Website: crate-barrel
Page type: customer-info-address
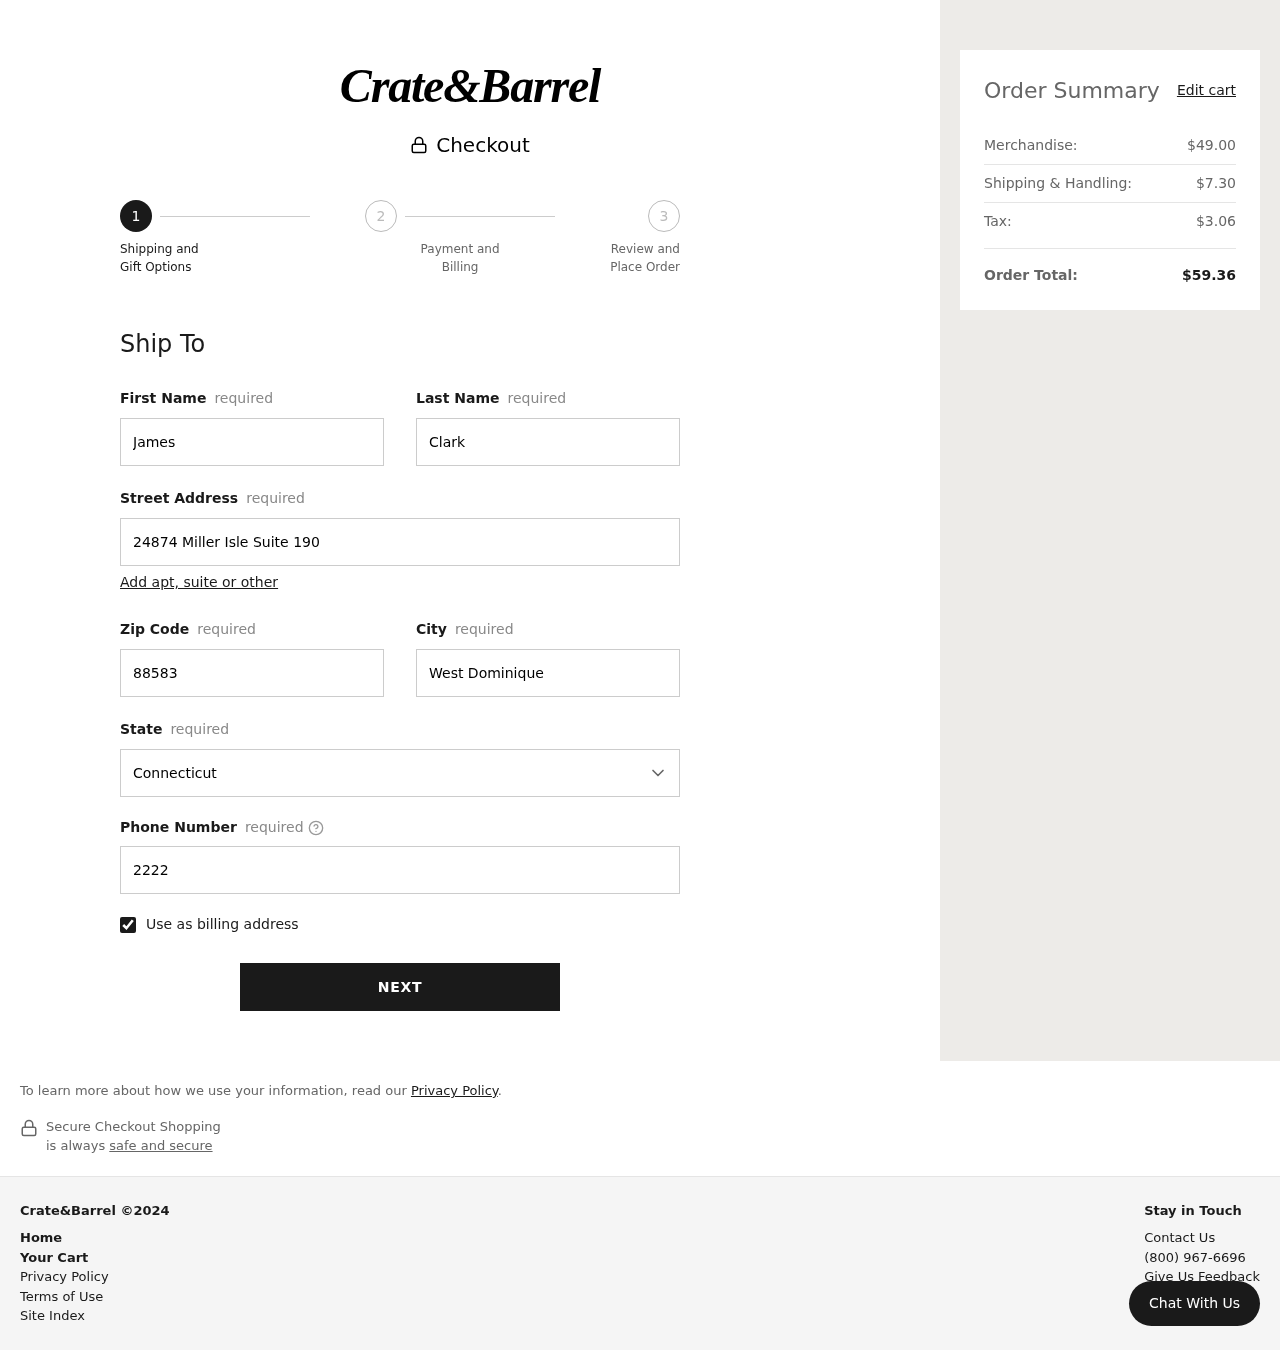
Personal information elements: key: PII_CITY
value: West Dominique
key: PII_FIRSTNAME
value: James
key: PII_LASTNAME
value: Clark
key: PII_PHONE
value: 2222856475
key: PII_POSTCODE
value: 88583
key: PII_STATE
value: Connecticut
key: PII_STREET
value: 24874 Miller Isle Suite 190
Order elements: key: ORDER_SUBTOTAL
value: $49.00
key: ORDER_SHIPPING_COST
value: $7.30
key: ORDER_TAX
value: $3.06
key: ORDER_TOTAL
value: $59.36